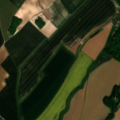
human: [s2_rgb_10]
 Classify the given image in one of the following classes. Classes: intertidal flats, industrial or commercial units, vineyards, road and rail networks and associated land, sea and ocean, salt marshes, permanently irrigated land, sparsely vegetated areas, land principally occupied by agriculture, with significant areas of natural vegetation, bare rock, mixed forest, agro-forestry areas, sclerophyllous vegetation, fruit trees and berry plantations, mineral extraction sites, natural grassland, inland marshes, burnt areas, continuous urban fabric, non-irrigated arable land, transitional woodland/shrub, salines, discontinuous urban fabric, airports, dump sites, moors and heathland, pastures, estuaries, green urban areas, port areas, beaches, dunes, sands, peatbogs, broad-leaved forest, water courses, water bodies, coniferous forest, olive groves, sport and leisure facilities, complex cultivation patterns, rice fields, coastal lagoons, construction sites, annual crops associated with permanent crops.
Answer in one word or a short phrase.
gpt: discontinuous urban fabric, sport and leisure facilities, non-irrigated arable land, pastures